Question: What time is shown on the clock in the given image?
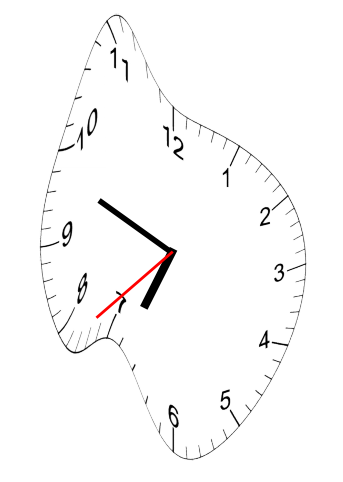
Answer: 06:48:38